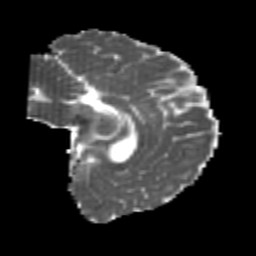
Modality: MD
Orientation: sagittal
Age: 22
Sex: female
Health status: healthy
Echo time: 0.074 s